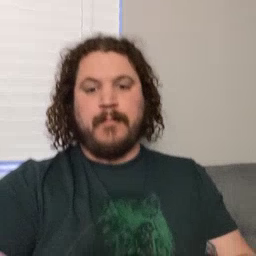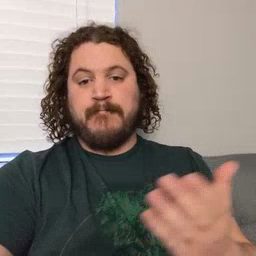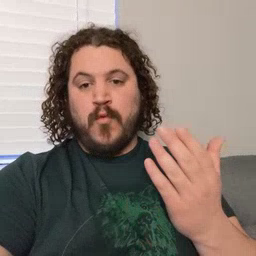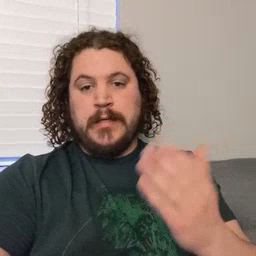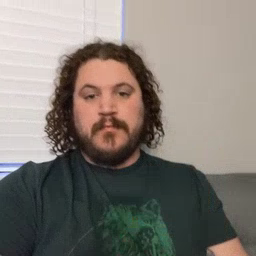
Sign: morning